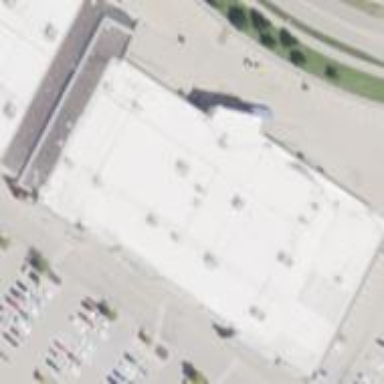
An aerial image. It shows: Building.